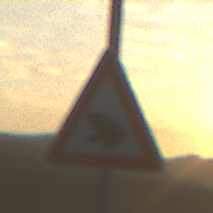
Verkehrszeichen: AmphibienwanderungRechts
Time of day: SunriseSunset
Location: Outdoor (Nature)
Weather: PartlyCloudy
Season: NotSpecified
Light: Natural